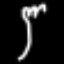
Label: fork